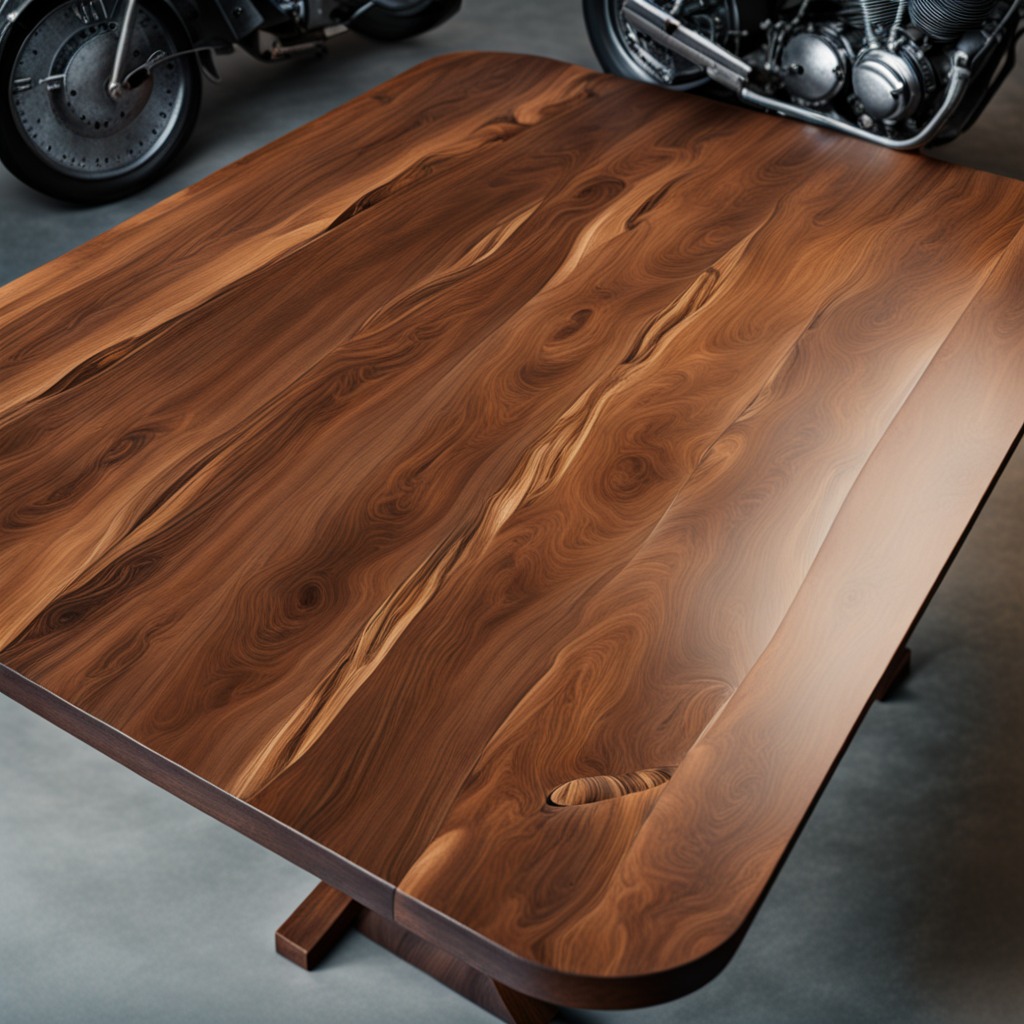
A coiled metal spring lies on the wooden table.